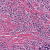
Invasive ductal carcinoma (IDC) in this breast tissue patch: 1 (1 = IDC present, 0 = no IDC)